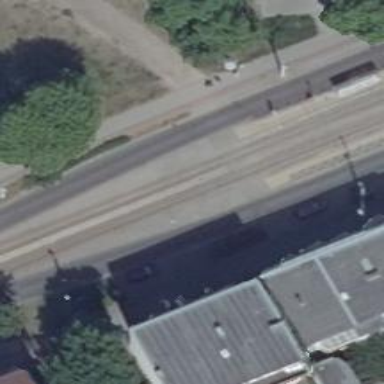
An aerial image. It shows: Uncontrolled railway crossing.